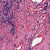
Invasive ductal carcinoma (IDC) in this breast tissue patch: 1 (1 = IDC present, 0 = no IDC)